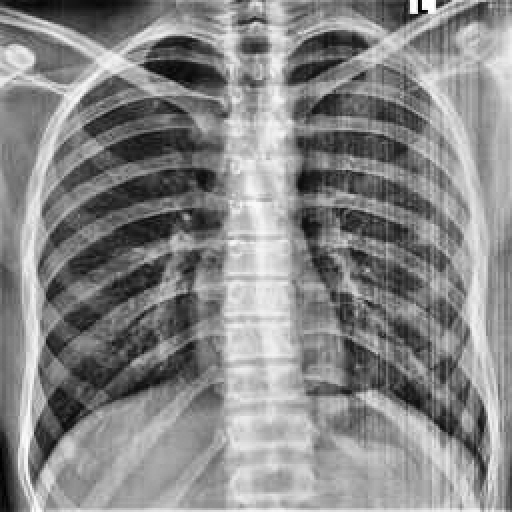
Finding: NORMAL